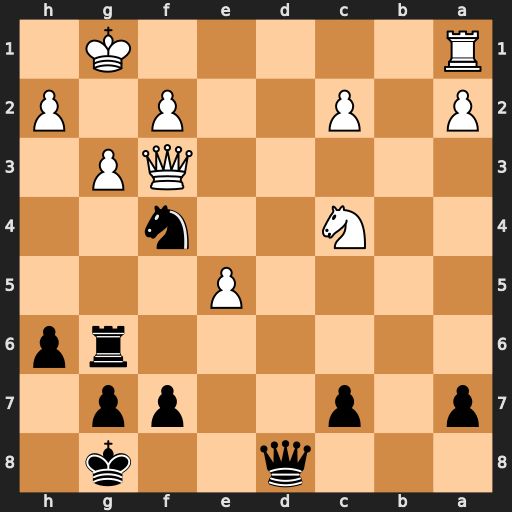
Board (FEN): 3q2k1/p1p2pp1/6rp/4P3/2N2n2/5QP1/P1P2P1P/R5K1
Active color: b
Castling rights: -
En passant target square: -
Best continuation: Qd4 Rd1 Qxc4